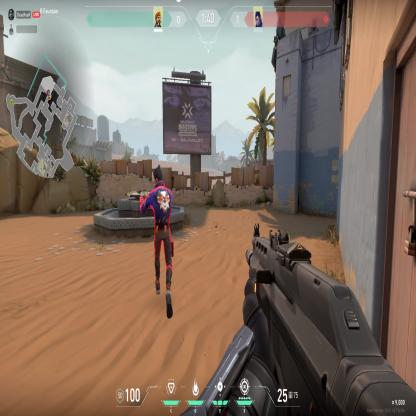
Label: enemy